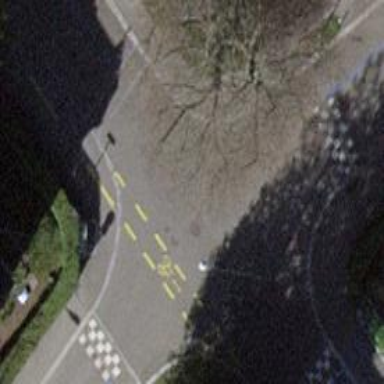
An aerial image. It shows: Unmarked crossing with traffic calming table.